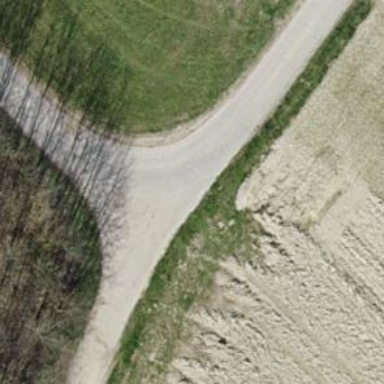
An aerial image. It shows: Unclassified road with concrete surface.